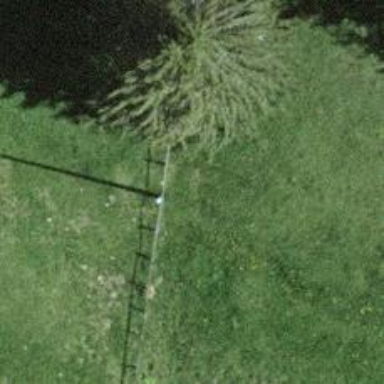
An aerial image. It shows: Power pole.